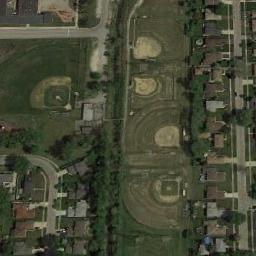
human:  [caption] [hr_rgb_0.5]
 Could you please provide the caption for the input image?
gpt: Four baseball diamonds of different sizes and the residential area around them .

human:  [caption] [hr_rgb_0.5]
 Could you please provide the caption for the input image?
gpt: There are five baseball diamonds in the grass surrounded by the houses .

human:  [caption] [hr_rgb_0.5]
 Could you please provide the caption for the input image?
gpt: There is a trail leading to this baseball field .

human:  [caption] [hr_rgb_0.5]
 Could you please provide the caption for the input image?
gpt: Five baseball diamonds are surrounded by many trees and buildings .

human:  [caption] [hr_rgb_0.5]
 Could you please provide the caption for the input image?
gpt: Many buildings are next to  the two  baseball diamonds .